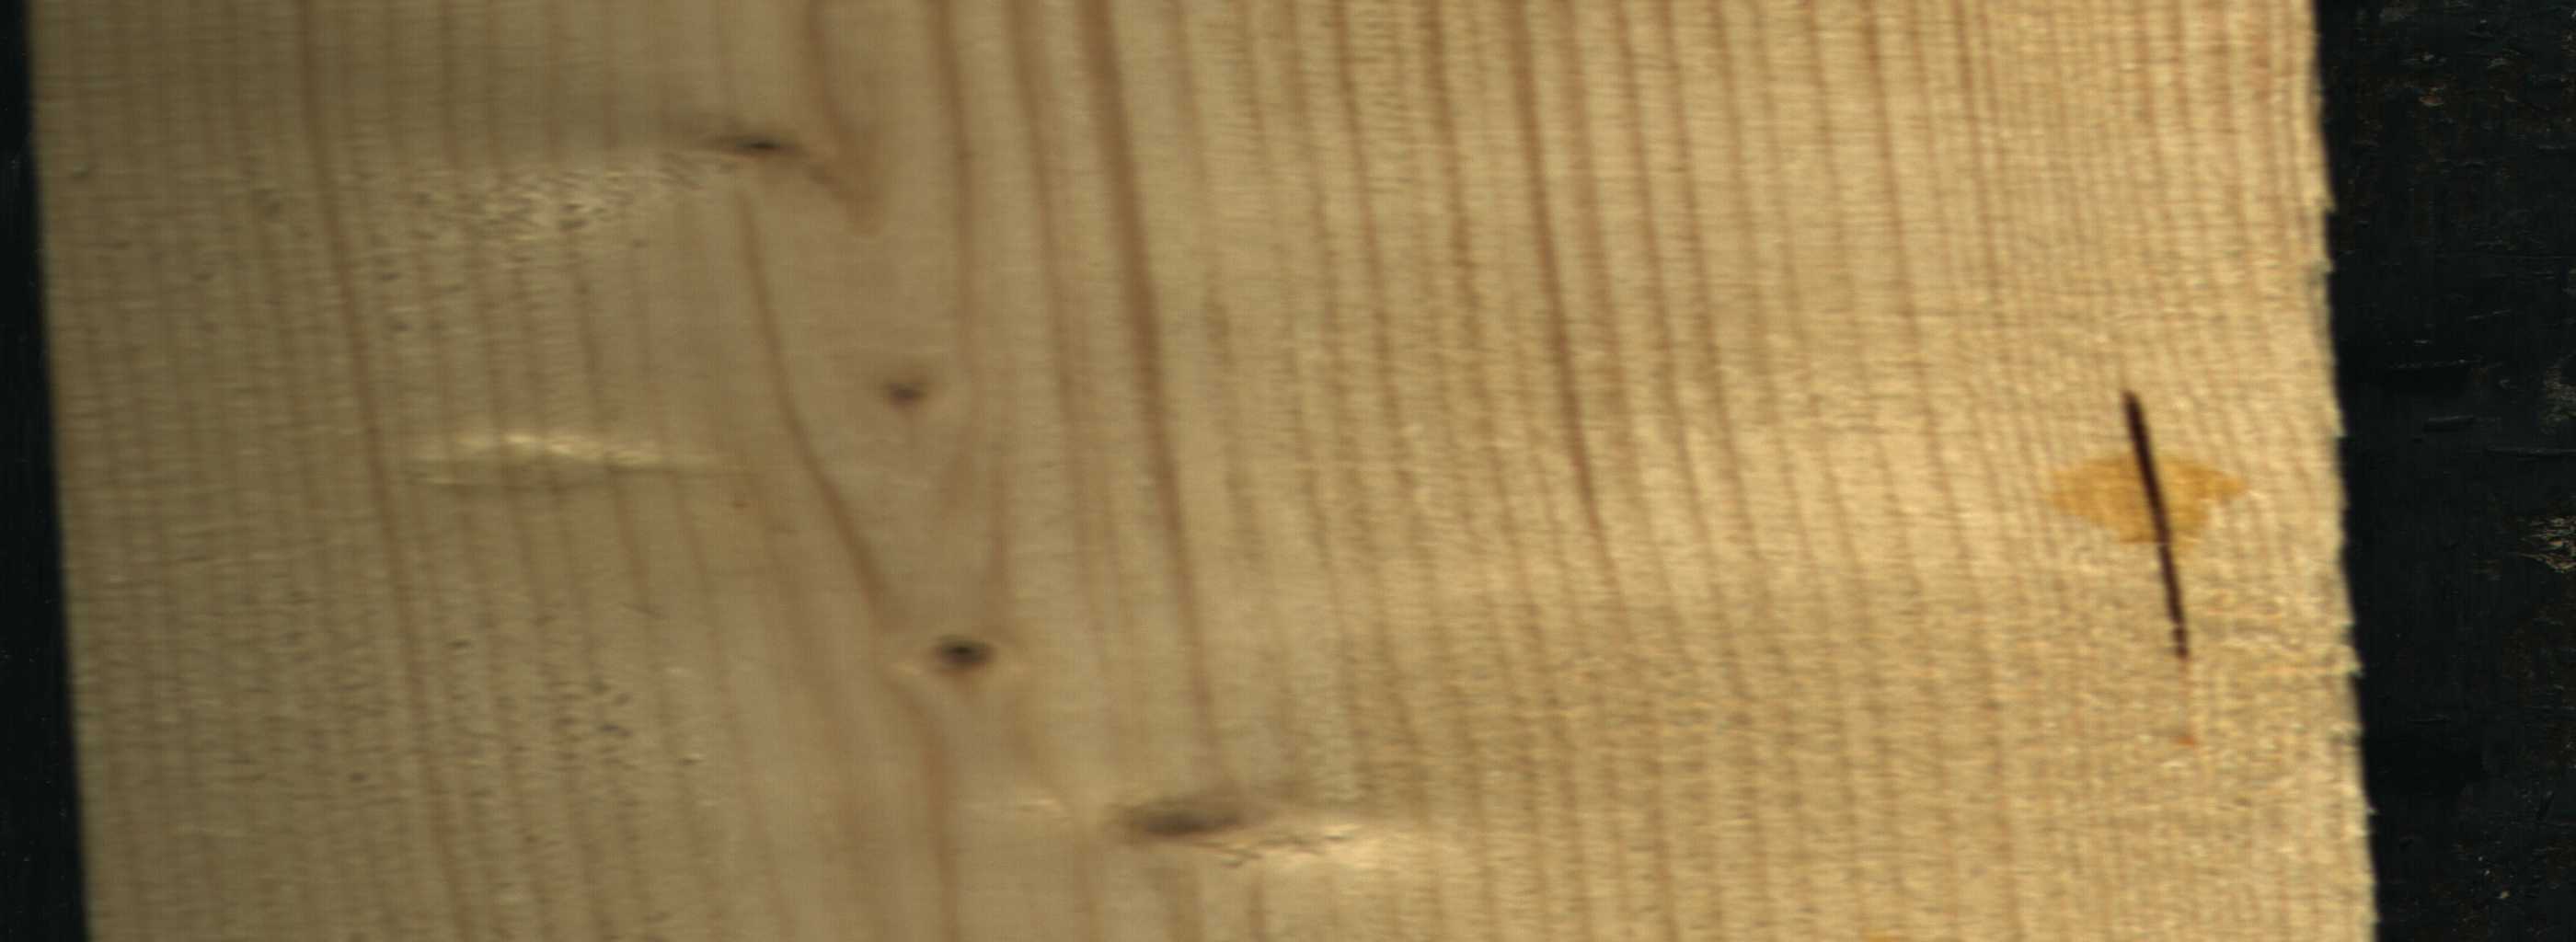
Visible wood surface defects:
resin
Live_Knot
Live_Knot
Live_Knot
Live_Knot